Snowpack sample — Loveland Pass, Silver Plume, Colorado, USA (1/12/25, 11:40 AM MST)
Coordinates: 39.66, -105.88
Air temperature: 7 °F
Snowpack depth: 140 cm
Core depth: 10 cm
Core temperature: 41 °F
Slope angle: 11°, slope face: 30°
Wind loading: high
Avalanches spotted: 2
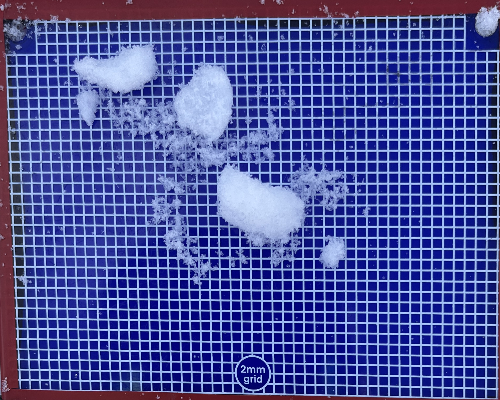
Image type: profile
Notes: Pilot using slightly modified coring method that took too large segment for snow profile picturing, advised not to use in higher level models. Two avalanche on south face nearby, partially cloudy with light snow in the last 24 hours. Lots of wind loading on eastern features.